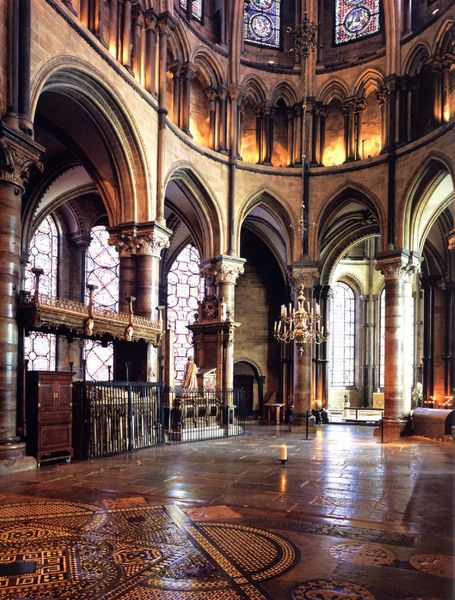
Titel: Kathedrale von Canterbury
Standort: Canterbury, Kathedrale (EU - GB)
Schlagwörter: fenster, glas, holz, lampe, licht, lichter, marmor, pfeiler, raum, säule, säulen, tür, gebäude, hochformat, ornament, wand, architektur, stein, innenraum, gitter, kirche, boden, gold, innen, gotik, schrank, bogen, saal, runde, ornamente, kerze, kerzen, kronleuchter, leuchter, lüster, foto, fotografie, bögen, fussboden, gewölbe, moschee, palast, dom, mosaik, altar, kapitelle, kathedrale, sarg, gotisch, kanzel, triforium, schloß, rundbögen, mosaikboden, läuchter, rundbogen spitzbogen, rundvögen, nbogen